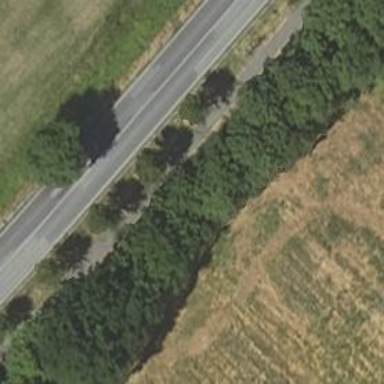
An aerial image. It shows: Row of deciduous broadleaved trees.